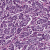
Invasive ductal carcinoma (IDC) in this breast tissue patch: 1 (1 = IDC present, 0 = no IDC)